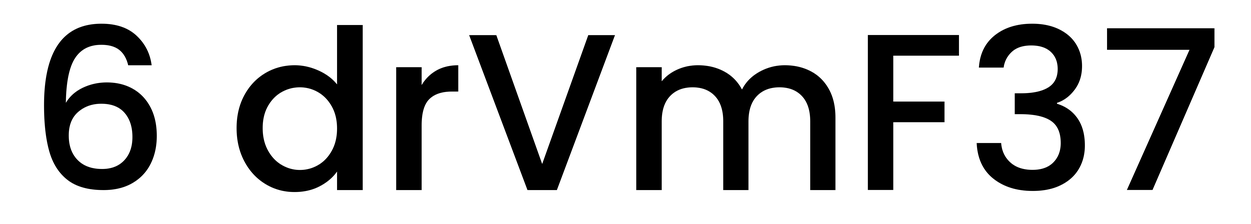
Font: Poppins-Medium